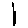
Label: line